【题型】填空题　【知识点】平面几何　【难度】medium
如图，矩形 $ABCD$ 中，$AB=8$，$BC=17$，将该矩形绕着点 $A$ 旋转，得到四边形 $AB_1C_1D_1$，使点 $D$ 在直线 $B_1C_1$ 上，那么 $BB_1$ 的长度是\underline{\qquad}。

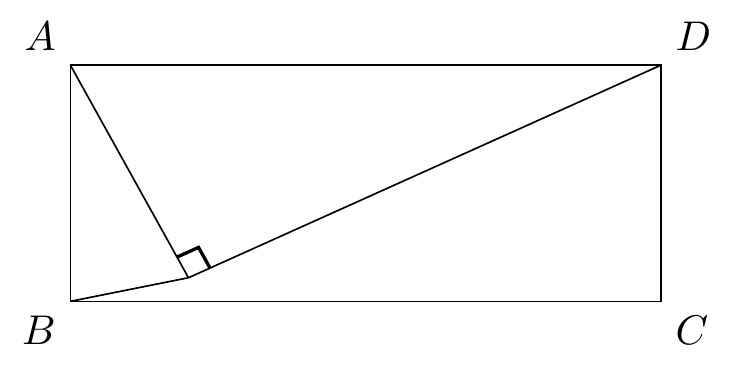
【解答】
解：由旋转性质可知：$AB' = AB = 8$，$\angle AB'C' = \angle ABC = 90^\circ$，当点 $D$ 在线段 $B_1C_1$ 上时，如图1，

$\therefore B'D = \sqrt{AD^2 - B'A^2} = \sqrt{17^2 - 8^2} = 15$,

$\therefore \sin \angle ADB' = \frac{8}{17}$，$\cos \angle ADB' = \frac{15}{17}$,

$\because \angle BAB' + \angle DAB' = 90^\circ$，$\angle ADB' + \angle DAB' = 90^\circ$,

$\therefore \angle BAB' = \angle ADB'$,

$\therefore AH = AB' \times \cos \angle BAB' = 8 \times \frac{15}{17} = \frac{120}{17}$,

$B'H = AB' \times \sin \angle BAB' = 8 \times \frac{8}{17} = \frac{64}{17}$

$\therefore BH = AB - AH = 8 - \frac{120}{17} = \frac{16}{17}$

$\therefore B'B = \sqrt{BH^2 + B'H^2} = \sqrt{\left(\frac{16}{17}\right)^2 + \left(\frac{64}{17}\right)^2} = \frac{16\sqrt{17}}{17}$,

当点 $D$ 在线段 $C_1B_1$ 延长线上时，如图2，

同理可得： $AH = AB' \times \cos \angle HAB' = 8 \times \frac{15}{17} = \frac{120}{17}$,

$B'H = AB' \times \sin \angle HAB' = 8 \times \frac{8}{17} = \frac{64}{17}$

$BH = AB + AH = 8 + \frac{120}{17} = \frac{256}{17}$

$\therefore B'B = \sqrt{BH^2 + B'H^2} = \sqrt{\left( \frac{256}{17} \right)^2 + \left( \frac{64}{17} \right)^2} = \frac{64\sqrt{17}}{17}$,

故答案为：$\frac{16\sqrt{17}}{17}$ 或 $\frac{64\sqrt{17}}{17}$。
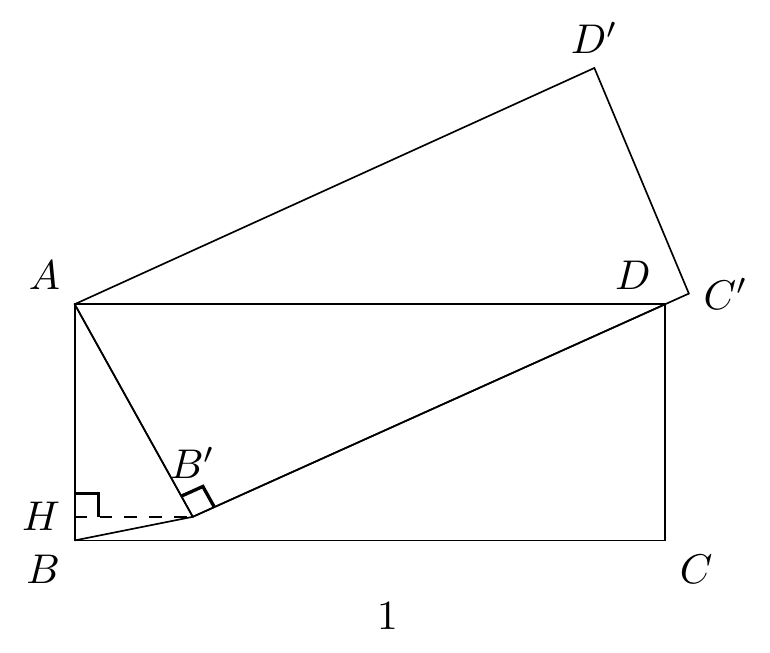
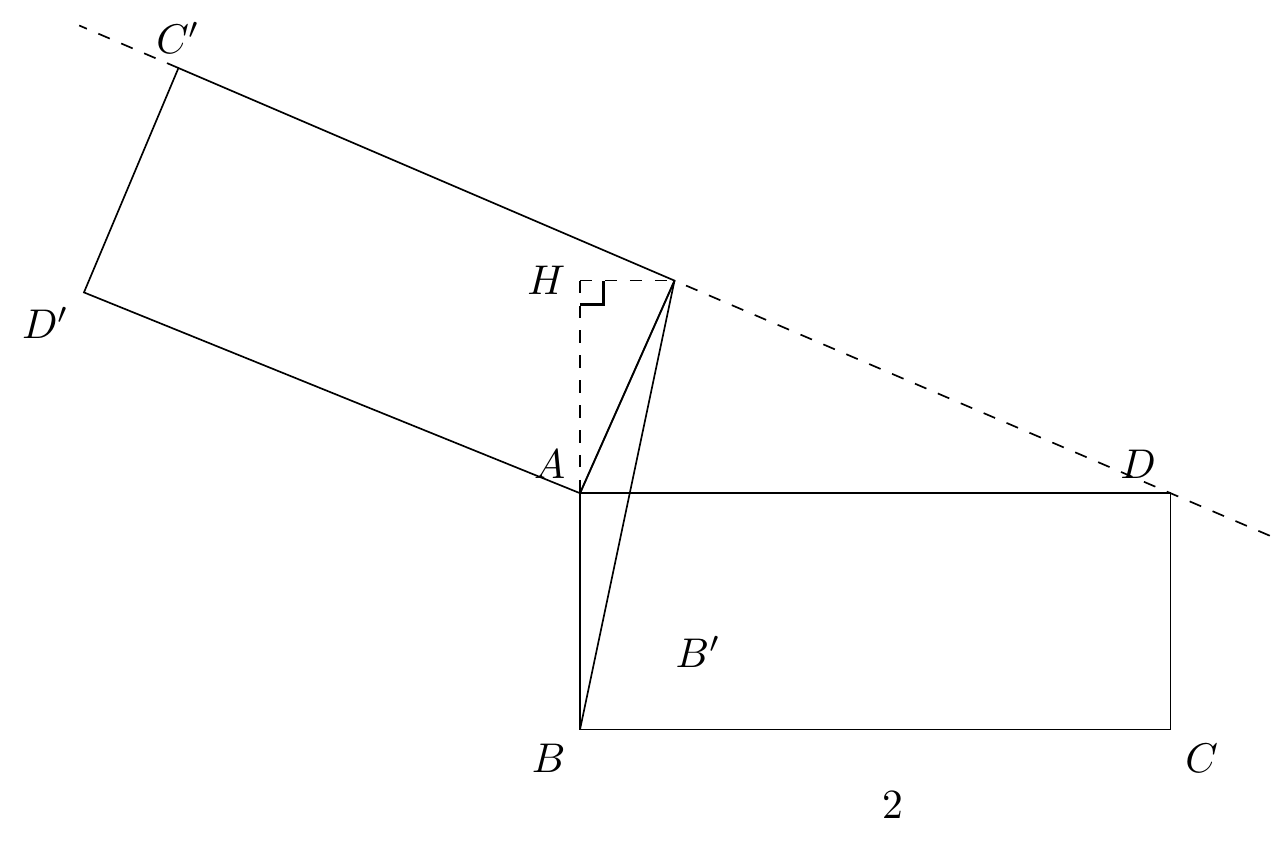